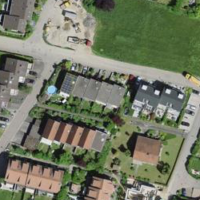
EUNIS habitat code: 55
Species observed at this site:
Carpinus betulus